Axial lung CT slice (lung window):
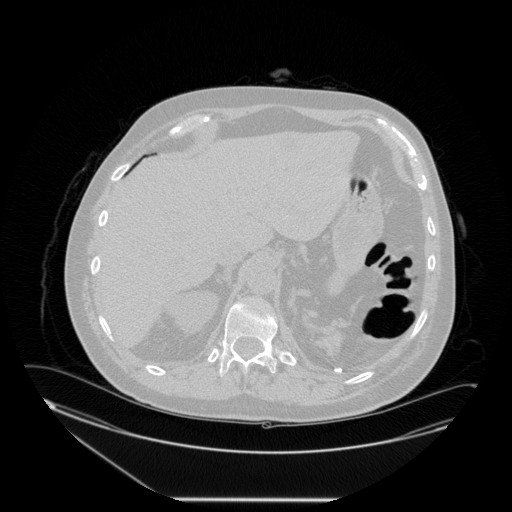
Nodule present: no